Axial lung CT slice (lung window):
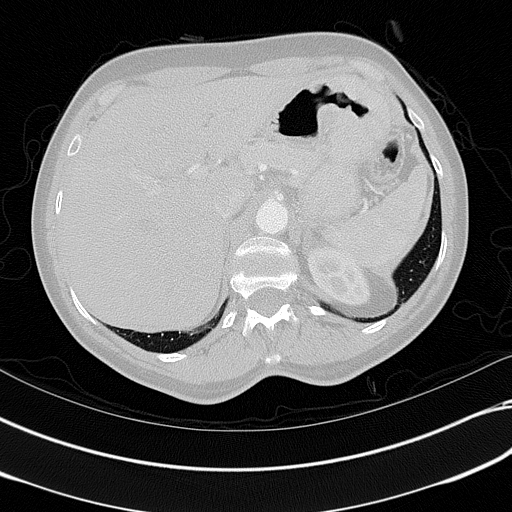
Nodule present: no